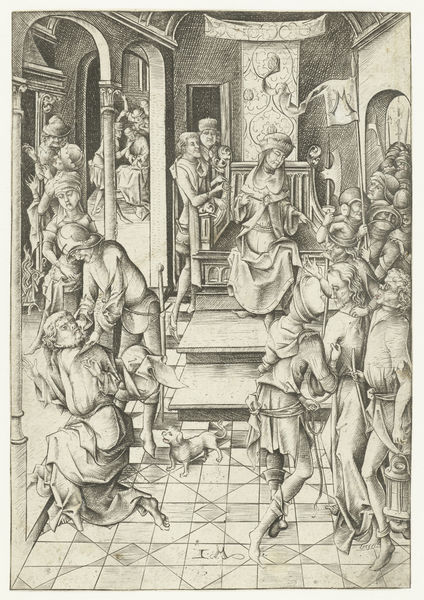
Titel: Christus voor Annas
Künstler: Israhel van Meckenem
Standort: Amsterdam
Institution: Rijksmuseum
Schlagwörter: arches, columns, crowd, king, men, people, priest, robes, soldier, soldiers, stairs, steps, throne, white, window, women, bench, grey, group, old, seated, sitting, woman, print, tapestry, floor, arrest, man, armor, helmet, drawing, black and white, castle, dog, etching, illustration, beard, flag, peasants, party, royal, jesus, pencil, medieval, god, guard, kneeling, thron, weapon, banner, tile, queen, barrels, knights, ruler, slaves, lance, axe, mans, maidens, diamond, pilate, m, bw, sat, captured, subjects, pontius, tiled floor, supplicants, halbard, yo mama, beheadding